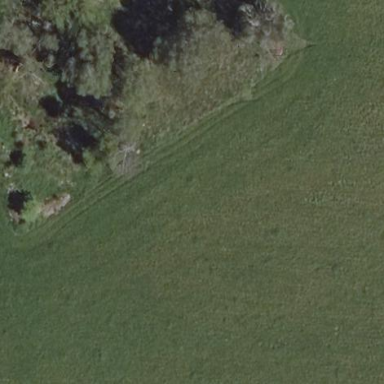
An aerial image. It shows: Beautiful meadow.